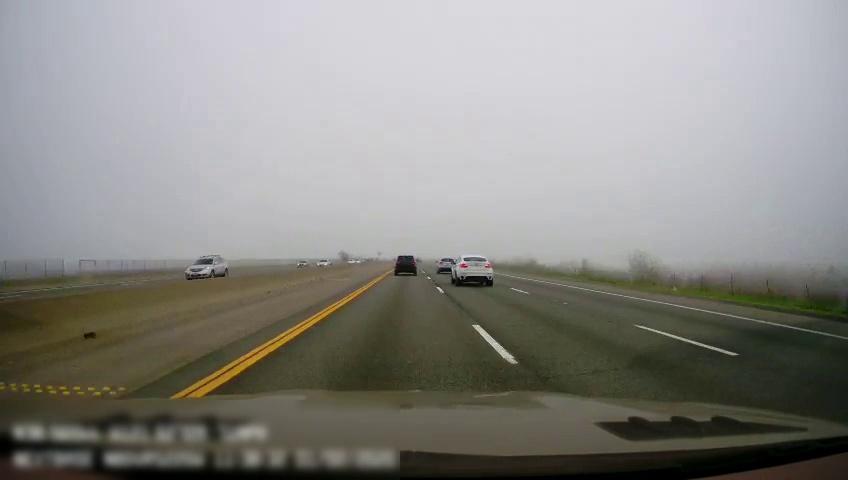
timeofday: Day
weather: Cloudy
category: Drivable Space
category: Drivable Space
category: Vehicles | Car
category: Vehicles | Car
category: Vehicles | Car
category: Vehicles | SUV
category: Vehicles | SUV
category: Vehicles | SUV
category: Lanes | Current Lane
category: Lanes | Current Lane
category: Lanes | Alternate Lane
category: Lanes | Alternate Lane
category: Lanes | Alternate Lane
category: Lanes | Opposite Lane
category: Lanes | Opposite Lane